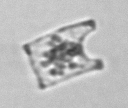
Label: Eucampia